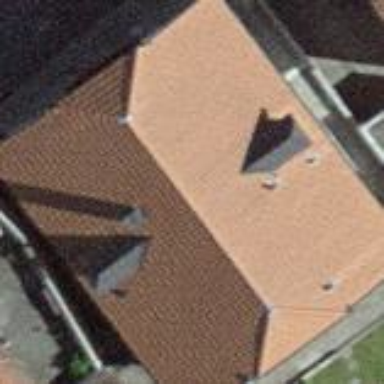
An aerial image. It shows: Building with half-hipped roof shape.